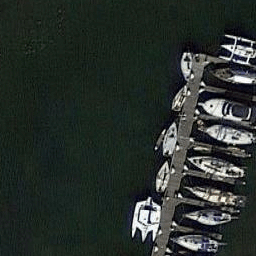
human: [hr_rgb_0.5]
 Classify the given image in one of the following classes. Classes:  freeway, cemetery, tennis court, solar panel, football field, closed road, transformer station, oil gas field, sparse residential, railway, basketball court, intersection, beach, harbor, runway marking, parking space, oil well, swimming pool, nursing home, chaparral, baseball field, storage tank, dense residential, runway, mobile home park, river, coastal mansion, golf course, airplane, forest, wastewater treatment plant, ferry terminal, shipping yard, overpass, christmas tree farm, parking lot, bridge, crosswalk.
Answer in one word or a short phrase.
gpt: harbor